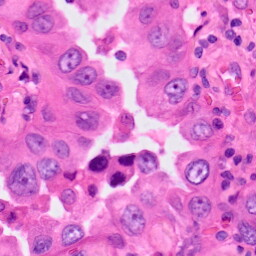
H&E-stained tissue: Lung